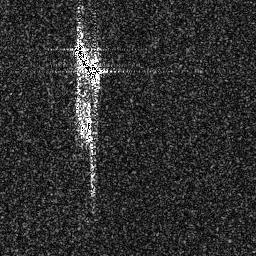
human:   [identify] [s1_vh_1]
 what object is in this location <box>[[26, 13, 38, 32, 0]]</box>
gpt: <ref>1 medium ship at the top</ref>